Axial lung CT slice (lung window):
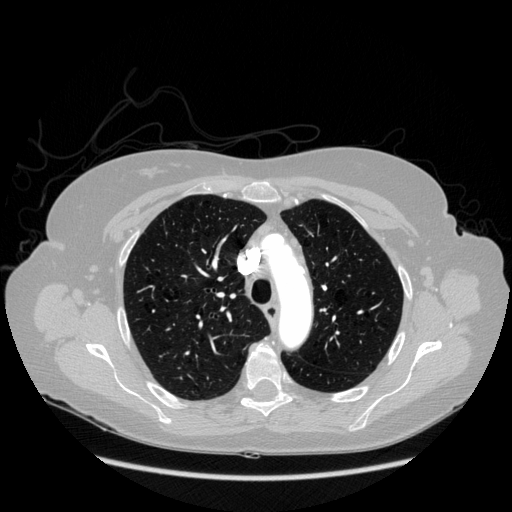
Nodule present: no